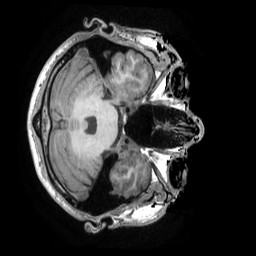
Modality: T1w
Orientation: axial
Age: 28
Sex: male
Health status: healthy
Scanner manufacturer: ge